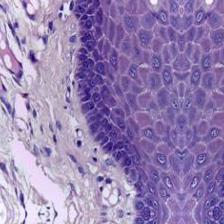
Diagnosis: Normal